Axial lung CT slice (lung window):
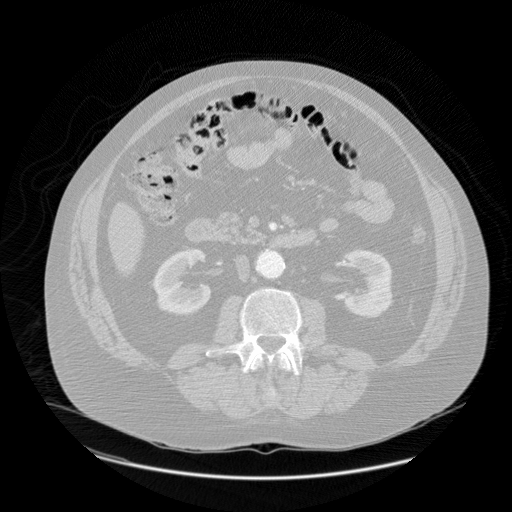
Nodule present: no